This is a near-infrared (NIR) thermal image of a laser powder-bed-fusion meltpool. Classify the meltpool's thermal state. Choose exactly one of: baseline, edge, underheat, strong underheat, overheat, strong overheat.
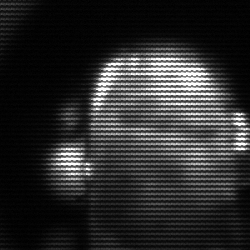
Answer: baseline